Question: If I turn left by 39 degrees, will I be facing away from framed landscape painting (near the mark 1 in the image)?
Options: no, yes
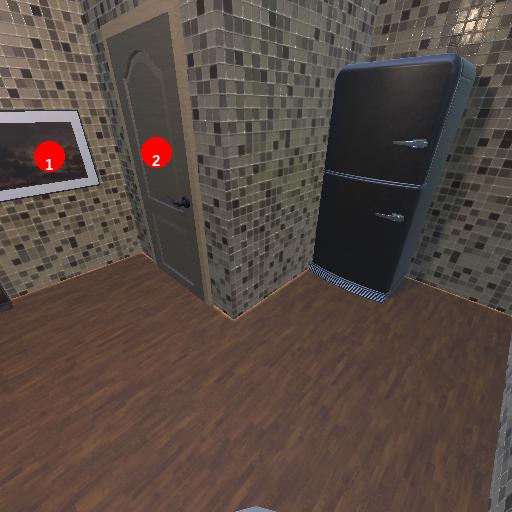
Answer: no